Question: I created an interactive line, but that might be irrelevant. Even if there was no interaction, this renders unexpected results:-
'''
@Composable
fun PowerClock() {
var dynamicAngle by remember { mutableStateOf(90f.toRadians()) }
val angle by animateFloatAsState(targetValue = dynamicAngle)
Canvas(
modifier = Modifier
.fillMaxHeight()
.fillMaxWidth()
.pointerInput(Unit) { //Irrelevent, the results go wrong even without invoking this at all
coroutineScope {
while (true) {
// val touchDownPointerId = awaitPointerEventScope { awaitFirstDown().id }
detectDragGestures { _, dragAmount ->
dynamicAngle += atan(dragAmount.x / dragAmount.y)
}
}
}
}
) {
val length = 500
val path = Path().apply {
moveTo(size.width / 2, size.height / 2)
relativeLineTo(length * cos(angle), length * sin(angle))
}
drawPath(path, Color.Blue, style = Stroke(10f))
}
}
'''
Here's a bit of a preview,

An intriguing behaviour portrayed by 'Cavnas' is that looking at my implementation, the angle should change based on both the 'x' and 'y' change, right? But in actuality, y is out ignored. I have tested this.
Is this a bug in 'Cavnas' or am I implementing something wrong?
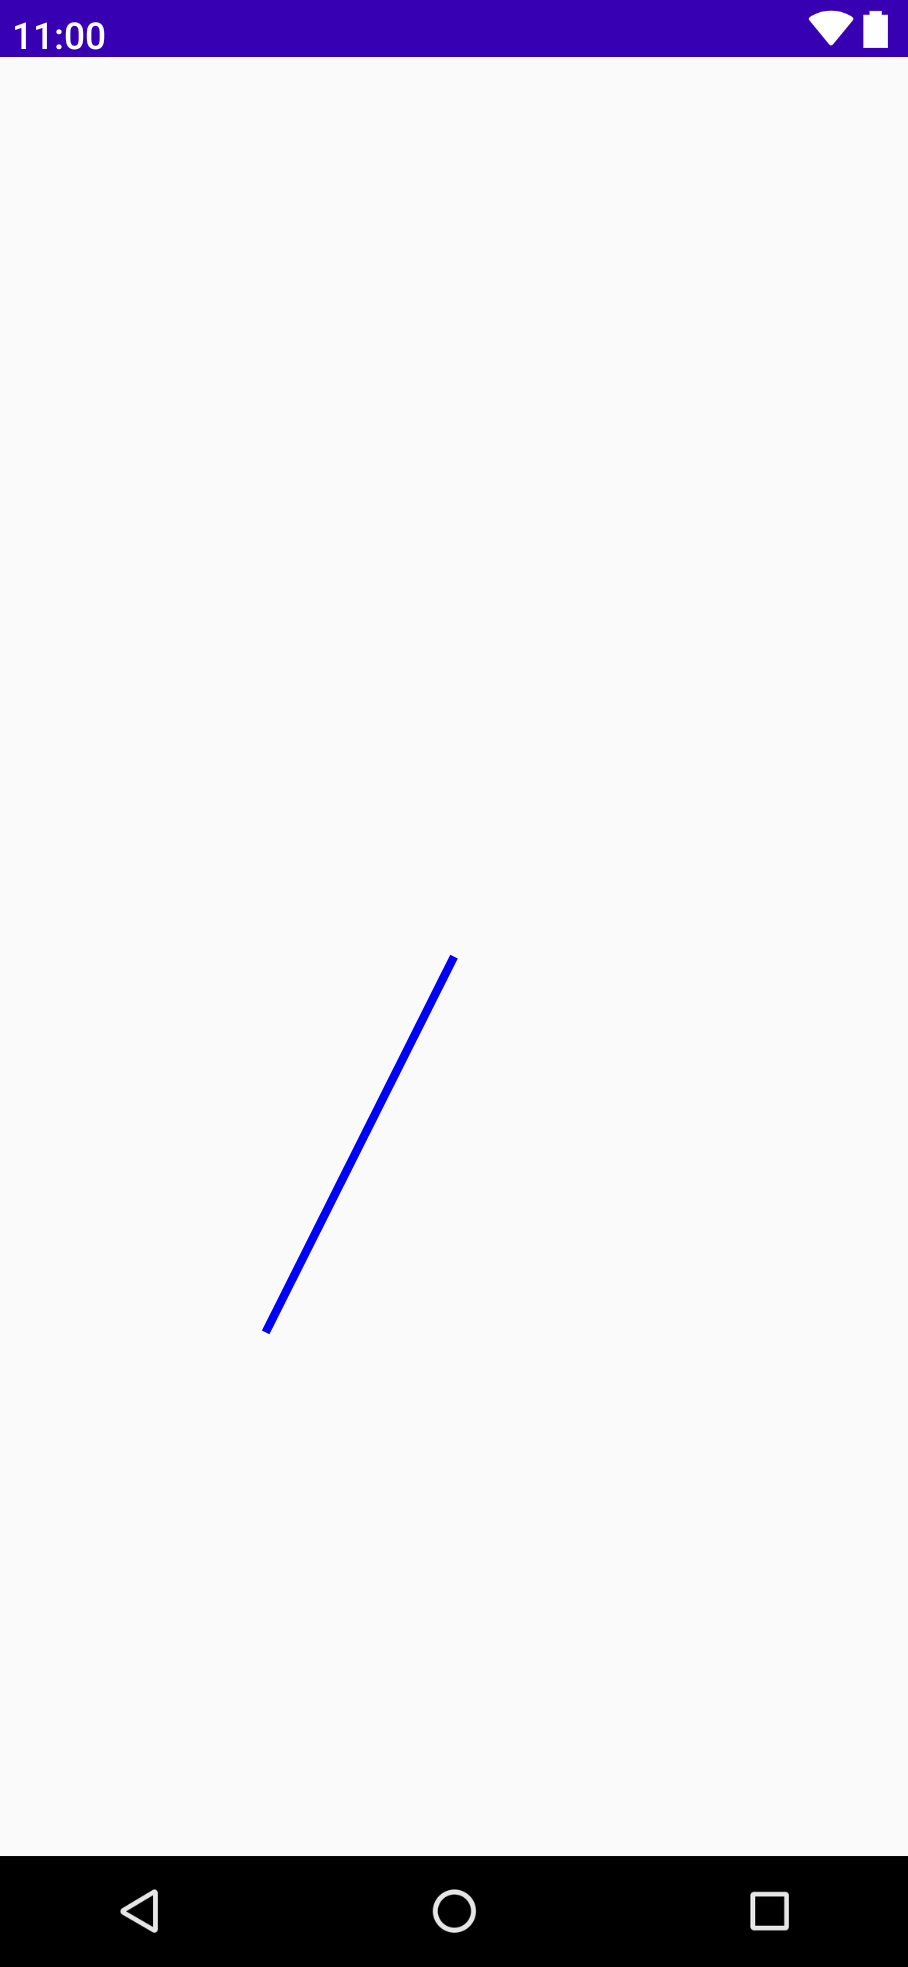
Answer: I've followed <URL> and adopted code to Compose:
'''
var touchPosition by remember { mutableStateOf(Offset.Zero) }
Canvas(
modifier = Modifier
.fillMaxHeight()
.fillMaxWidth()
.pointerInput(Unit) { //Irrelevent, the results go wrong even without invoking this at all
while (true) {
detectDragGestures { change, _ ->
touchPosition = change.position
}
}
}
) {
val rect = Rect(Offset.Zero, size)
val length = 500
val path = Path().apply {
moveTo(rect.center.x, rect.center.y)
val angle = (touchPosition - rect.center).let { atan2(it.y, it.x) }
relativeLineTo(length * cos(angle), length * sin(angle))
}
drawPath(path, Color.Blue, style = Stroke(10f))
}
'''
Result: